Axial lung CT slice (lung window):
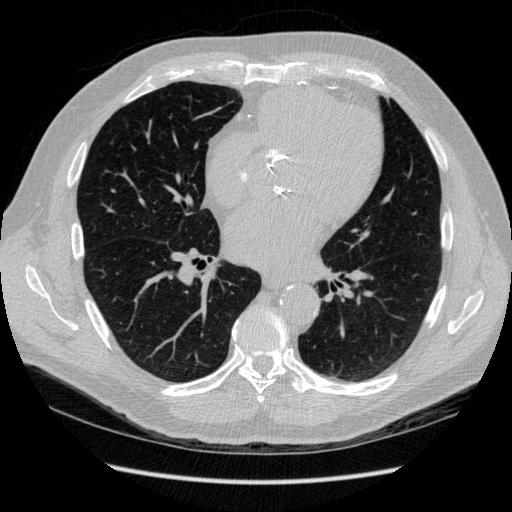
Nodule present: no